Question: The image I'm working with is located at this URL: <URL>
As you can see the clock on the image is static. I've been asked to put a working js clock overtop of the static clock for eye candy.
I have the following <URL>.
Or here's the full markup
'''
<!DOCTYPE html>
<html lang="en">
<head>
<meta charset="utf-8" />
<meta name="viewport" content="width=device-width" />
<title>Migente Carousel with working clock</title>
<!-- IE Fix for HTML5 Tags -->
<!--[if lt IE 9]>
<script src="http://html5shiv.googlecode.com/svn/trunk/html5.js"></script>
<![endif]-->
<style>
html, html a {
-webkit-font-smoothing: antialiased;
text-shadow: 1px 1px 1px rgba(0, 0, 0, 0.004);
}
.container {
background-color:#fff;
margin:auto;
width:70%;
}
#clock {
-moz-transform:rotate(90deg);
-ms-transform:rotate(90deg);
-o-transform:rotate(90deg);
-webkit-transform:rotate(90deg);
background-color:#000;
color:#9C9C9C;
display: table-cell;
-webkit-font-smoothing: antialiased;
filter:progid:DXImageTransform.Microsoft.BasicImage(rotation=1);
font-family:"Helvetica Narrow", "Arial Narrow", Tahoma, Arial, Helvetica, sans-serif;
font-size:16px;
font-weight:600;
height:20px;
left:833px;
padding:1px;
position:relative;
text-shadow: 1px 1px 1px rgba(0, 0, 0, 0.004);
top:-157px;
width:50px;
zoom: 1;
}
</style>
<script>
function checklength(i) {
if (i < 10) {
i = "0" + i;
}
return i;
}
function clock() {
var now = new Date();
var hours = checklength(now.getHours());
var minutes = checklength(now.getMinutes());
var seconds = checklength(now.getSeconds());
var format = 1; //0=24 hour format, 1=12 hour format
var time;
if (format == 1) {
if (hours >= 12) {
if (hours == 12) {
hours = 12;
} else {
hours = hours - 12;
}
time = hours + ':' + minutes + ':' + seconds;
} else if (hours < 12) {
if (hours == 0) {
hours = 12;
}
time = hours + ':' + minutes + ':' + seconds;
}
}
if (format == 0) {
time = hours + ':' + minutes + ':' + seconds;
}
document.getElementById("clock").innerHTML = time;
setTimeout("clock();", 500);
}
window.onload = clock;
</script>
</head>
<body>
<div class="container">
<img src="http://migentemobile.com/wp-content/themes/migente/img/migente-mobile-carousel.png" class="carousel-macbook" alt="carousel" />
<div id="clock"></div>
</div>
</body>
</html>
'''
With my current resolution, this works fine. However upon browser resize or resolution change, the clock is no longer positioned properly. I'd like to make the image responsive as well as maintain the js clock's position to the image if the browser gets resized or is viewed on different platform i.e. mobile, tablet, desktop, etc...
I was reading <URL> about position relative, which I thought would be the objective since I want the clock's position to be relative based on the image's size. However I'm obviously missing something here because when I resize the browser or view on mobile the clock does not stay where it belongs.
Any help with this project would be greatly appreciated!
- - -
-
- Opera 12- IE 8 & 7 & 6
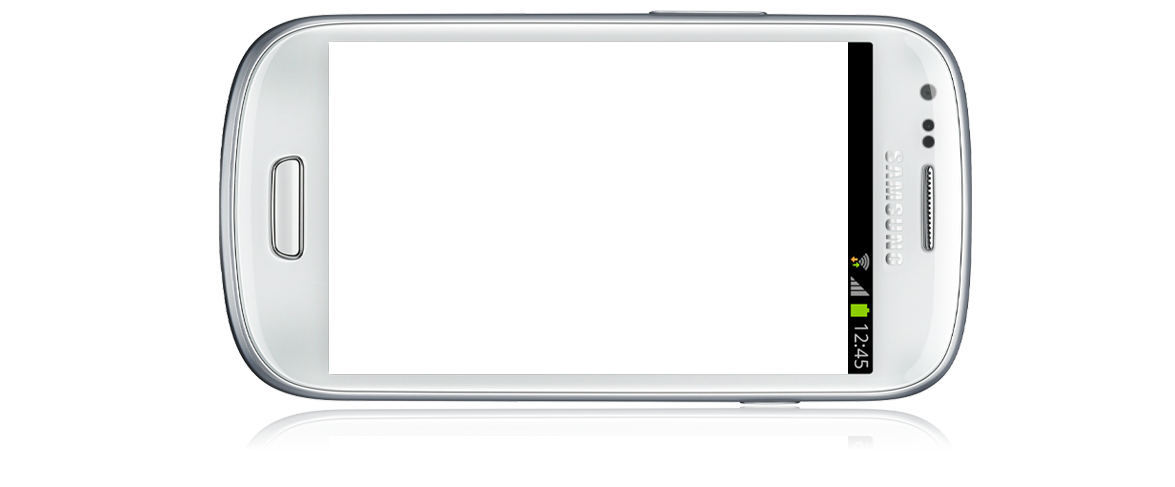
Answer: The CSS transform property is not supported prior to IE9.
For Firefox (and maybe also Opera), the "display: table-cell" attribute is causing the browser to refuse to render the "position: relative" attribute. Try "display: inline-block" instead.
"position: relative" positions the element relative to it's container. So it is positioning the element according to ".container", NOT img. When I look at .container in jsFiddle (by giving it a "background: #ff0099"), it looks like it will be both a different size and in a different position for devices, especially when the devices rotate. That's probably what is messing up your clock's position relative to the image, which has no position relative to the changing .container.
If you make ".container" the exact dimensions of the image, and give the image a position inside of it (i.e., "position: relative; top: 0; left: 0;"), you should be able to manipulate the clock's position much more consistently for devices, because the image and the container will be positioned identically, which they now are not.
BTW I think the clock is very cool!